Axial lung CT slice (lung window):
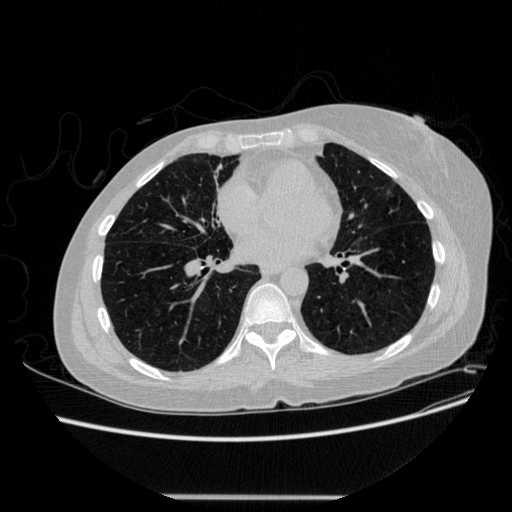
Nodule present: no